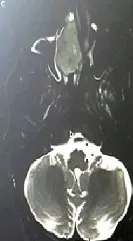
Axial T2 DIXON Fat.
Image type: radiology (mri)